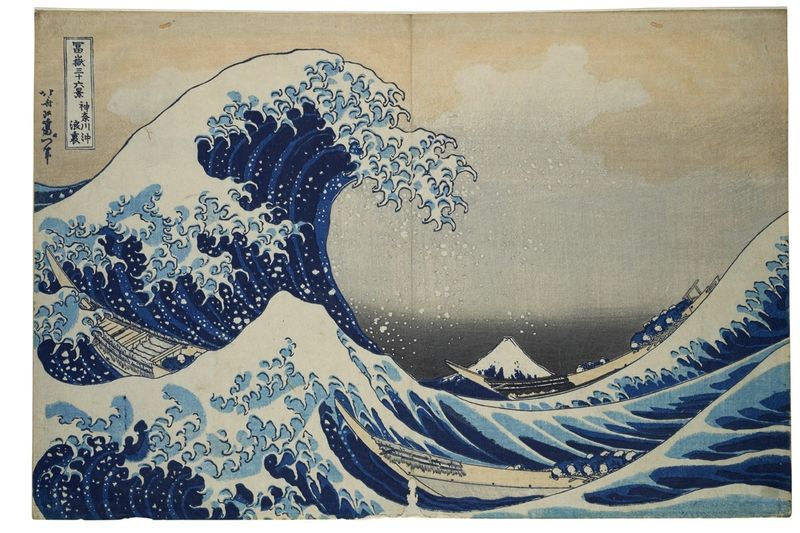
Titel: Die große Welle vor Kanagawa, Blatt 1 aus der Serie: 36 Ansichten des Fuji
Künstler: Katsushika Hokusai
Standort: Hamburg
Institution: Museum für Kunst und Gewerbe Hamburg
Schlagwörter: meer, holzschnitt, japan, welle, berge, gebirge, ruderboot, vulkan, kanu, druck, druckgraphik, druckgrafik, zeit, farbholzschnitt, paddelboot, mer, sea, kajak, edo, fuji, reproduktionen, volcano, druckerzeugnisse, ukiyo, volcan